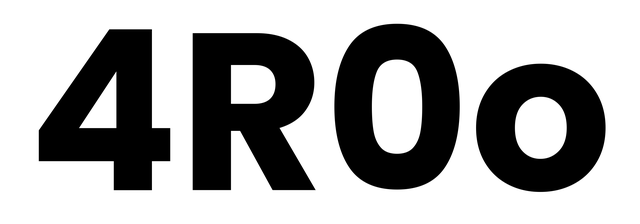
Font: Poppins-Bold